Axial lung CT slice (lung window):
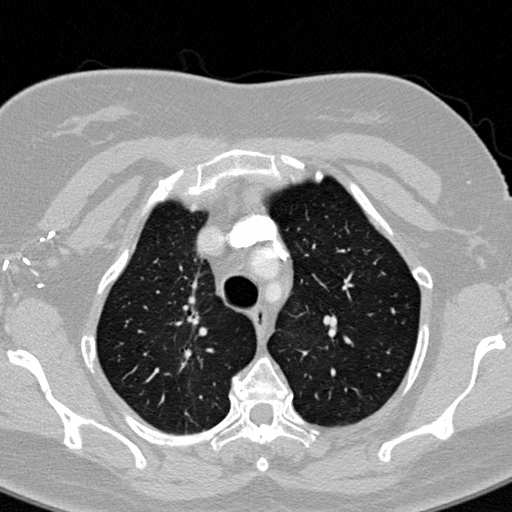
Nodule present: no